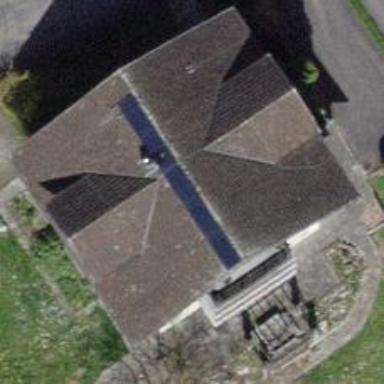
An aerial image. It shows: Solar power generator with photovoltaic panels.